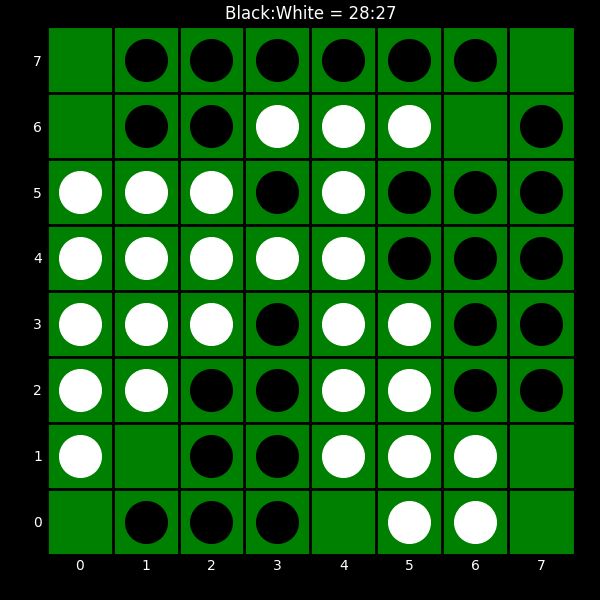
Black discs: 28
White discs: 27